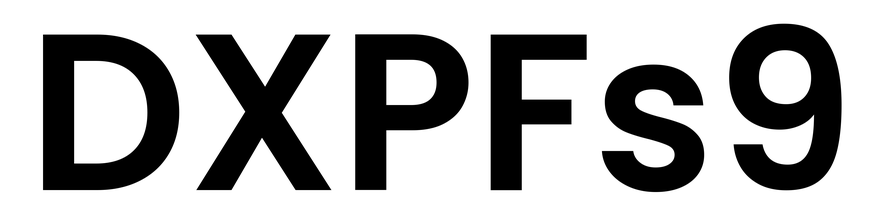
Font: Poppins-SemiBold